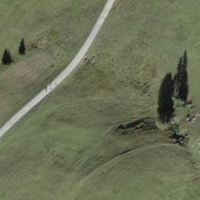
EUNIS habitat code: 41
Species observed at this site:
Campanula barbata
Equisetum sylvaticum